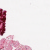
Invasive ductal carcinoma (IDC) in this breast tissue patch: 0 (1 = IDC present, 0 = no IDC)